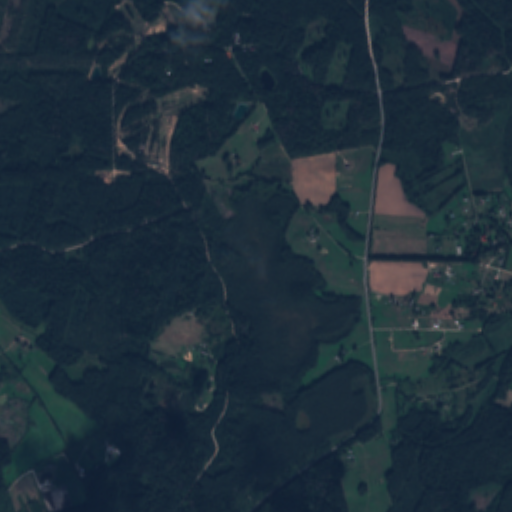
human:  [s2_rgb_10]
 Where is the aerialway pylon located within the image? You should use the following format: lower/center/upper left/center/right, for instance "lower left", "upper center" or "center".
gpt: The aerialway pylon is located in the upper left of the image.
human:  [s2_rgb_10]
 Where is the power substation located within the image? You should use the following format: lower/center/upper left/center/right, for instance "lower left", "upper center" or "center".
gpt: The power substation is located in the upper center of the image.
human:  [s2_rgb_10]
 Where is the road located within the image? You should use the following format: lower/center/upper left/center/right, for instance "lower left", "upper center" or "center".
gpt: There is no road in the image.